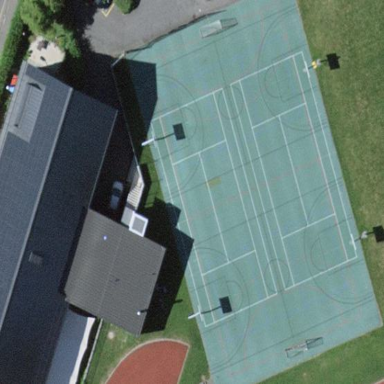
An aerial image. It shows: Multi-sport pitch for leisure and various sports activities.